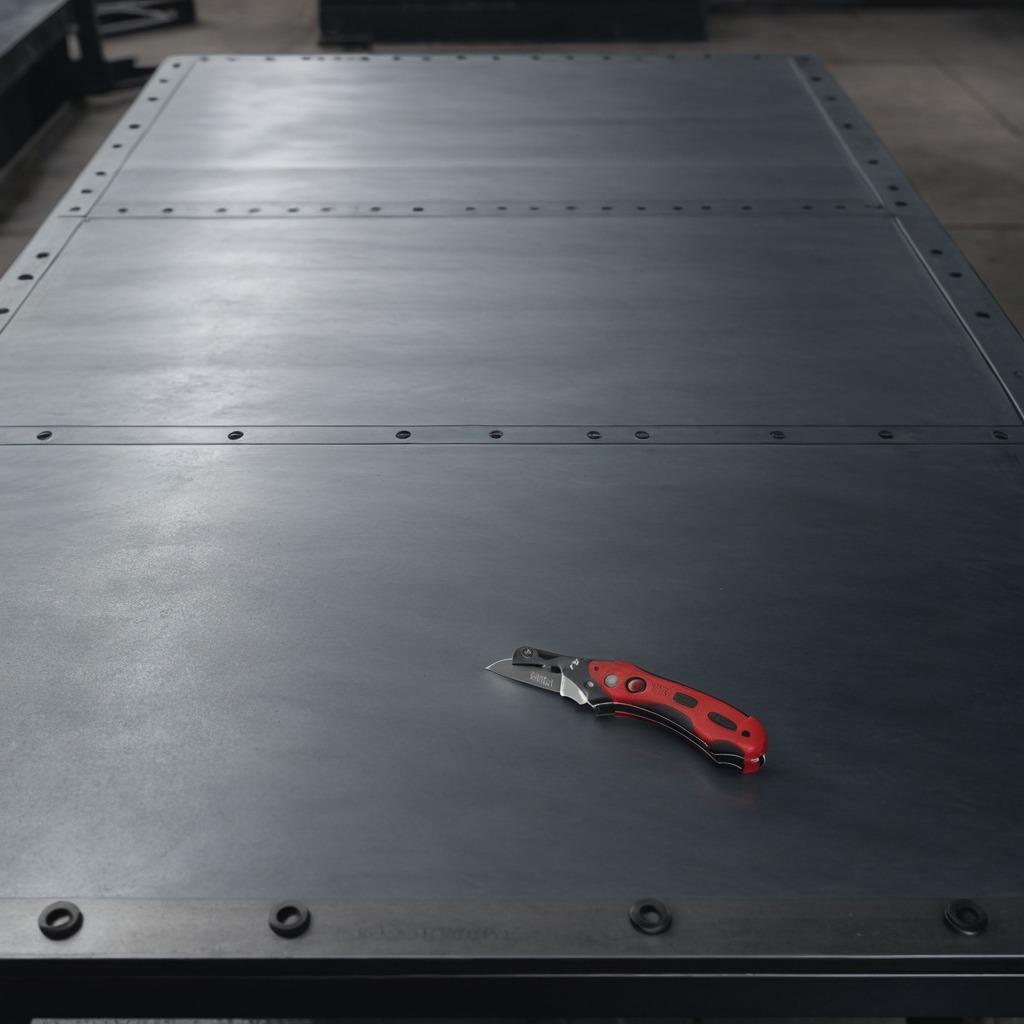
A utility knife is lying on the cold steel table in a mining workshop.